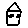
Label: house